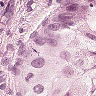
Metastatic tissue present: yes